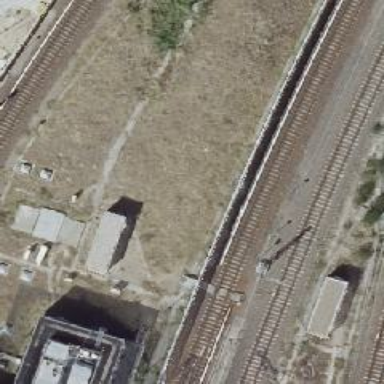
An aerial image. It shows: Railway signal.